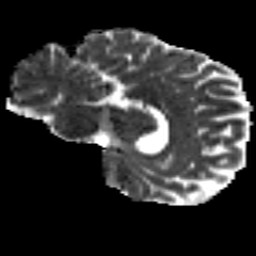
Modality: MD
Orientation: sagittal
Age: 24
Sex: male
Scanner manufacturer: siemens
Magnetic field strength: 3 T
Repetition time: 8.8 s
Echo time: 0.085 s